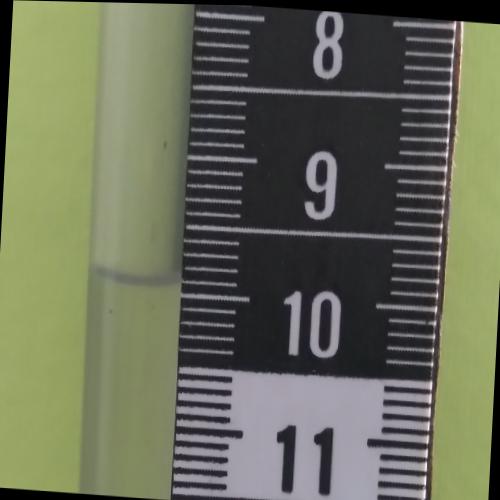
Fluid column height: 9.9 cm